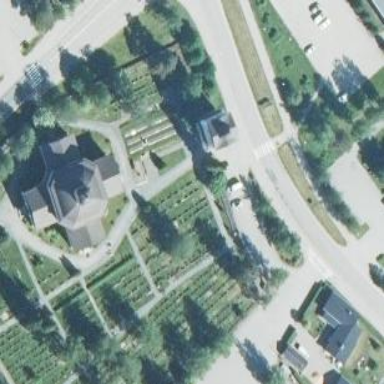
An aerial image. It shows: War memorial steeped in history.